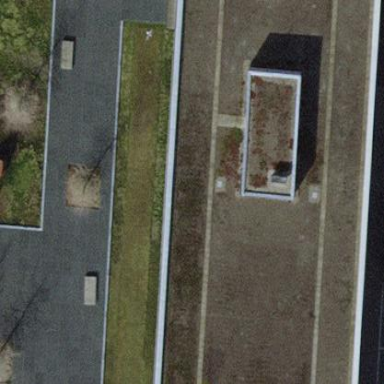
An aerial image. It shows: Office building.